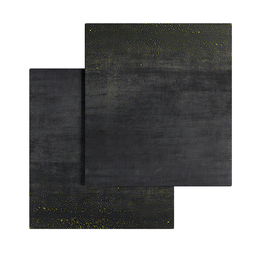
Label: decoration